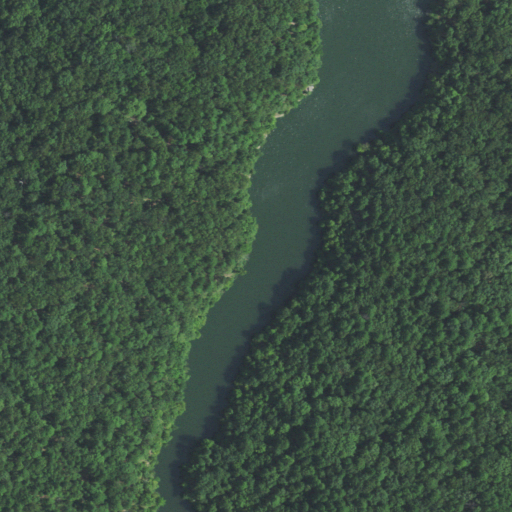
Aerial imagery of valley in Oklahoma named Big Beaver Hollow containing deciduous forest, mixed forest, open water, open development, woody wetlands, evergreen forest, and herbaceous wetlands